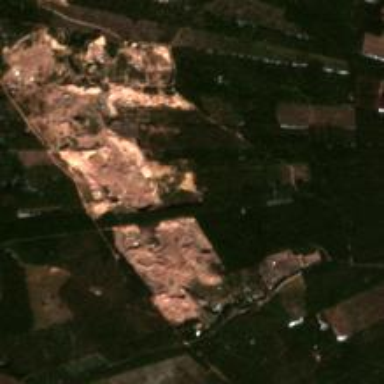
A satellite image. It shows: Quarry area.